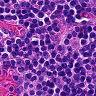
Metastatic tissue present: no